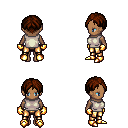
a pixel art fantasy rpg character, female body template, human, dark skin, white sleeveless shirt, gold greaves, brown parted hairstyle, gold gloves, gold boots, four views (front, back, left, right), 2x2 character sprite sheet, small pixel art, hard edges, no anti-aliasing